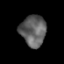
Tissue: prostate
Cell type: T cells
Senescence score: 0.3458
Nuclear area (px): 775
Mean DAPI intensity: 96.107